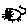
Label: cat